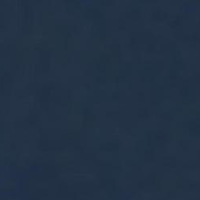
EUNIS habitat code: 14
Species observed at this site:
Milvus milvus
Phalacrocorax carbo
Anser anser
Podiceps cristatus